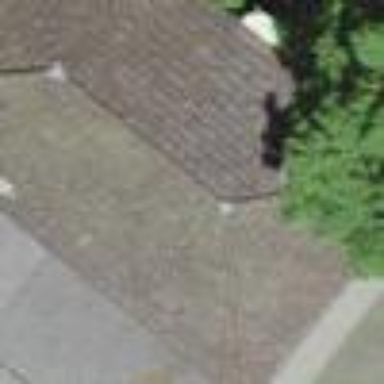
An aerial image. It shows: Garage building.